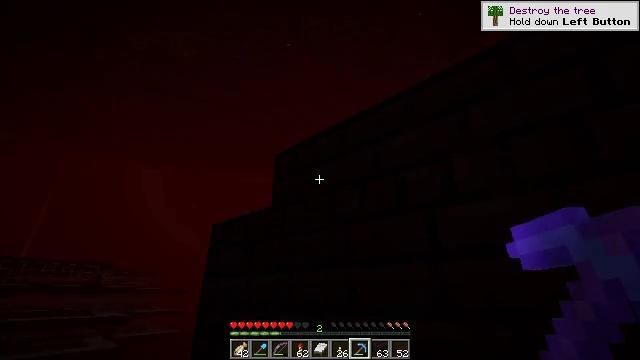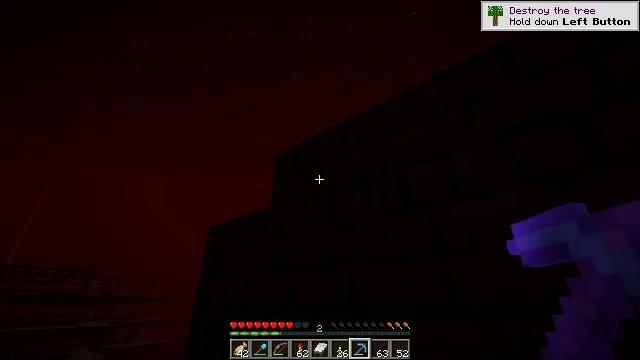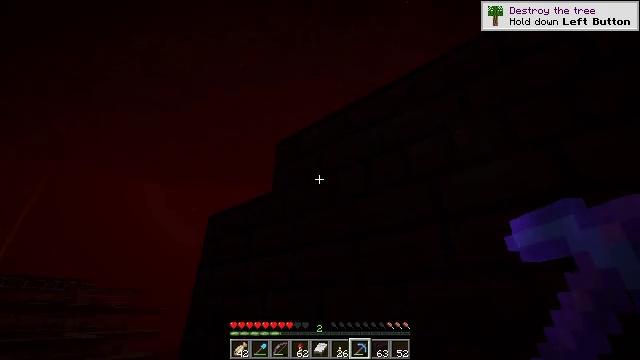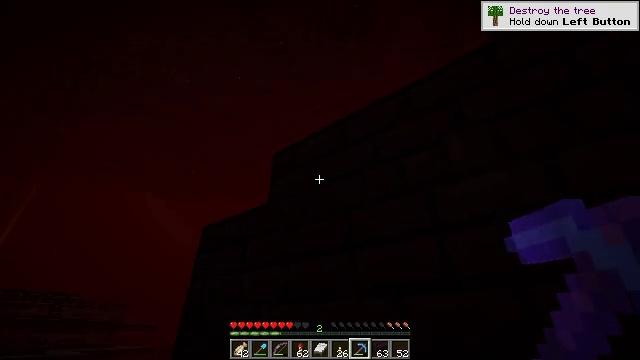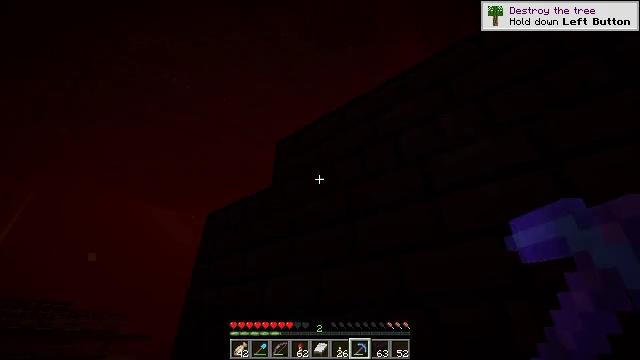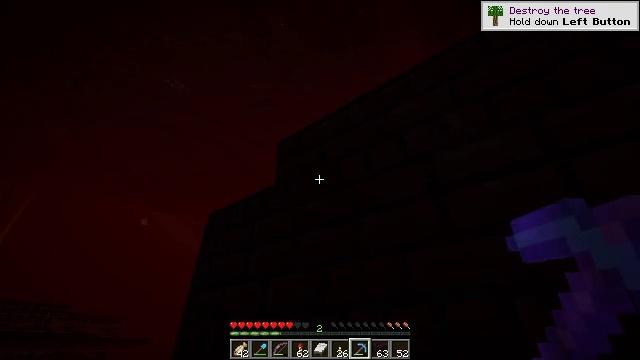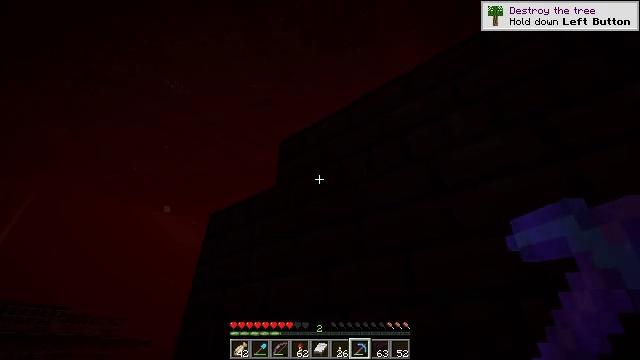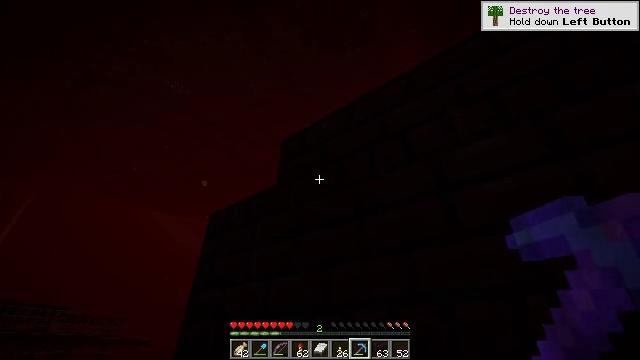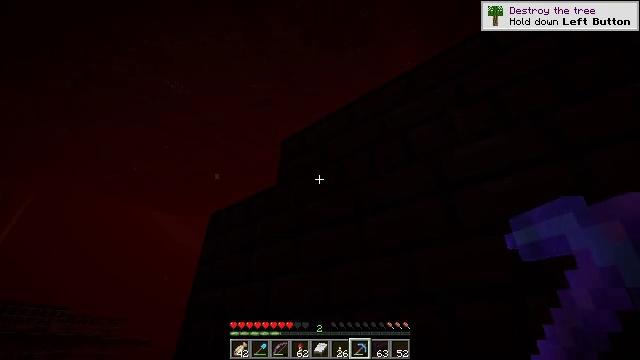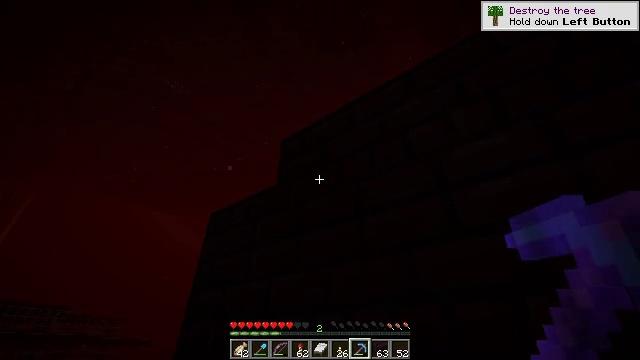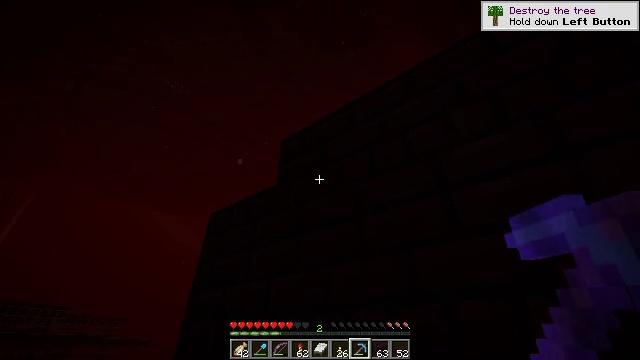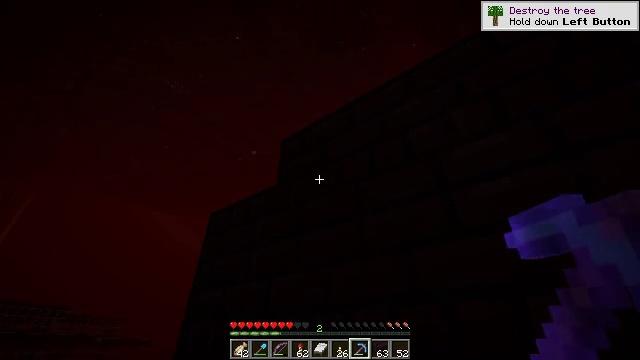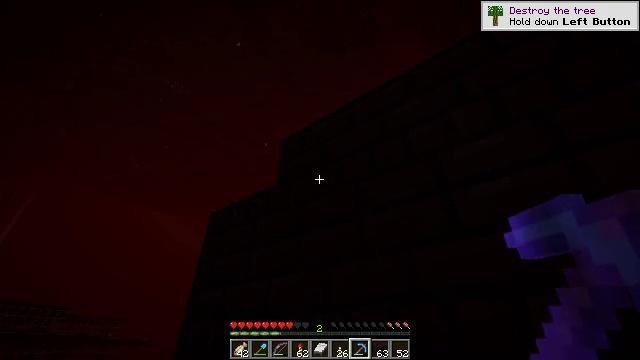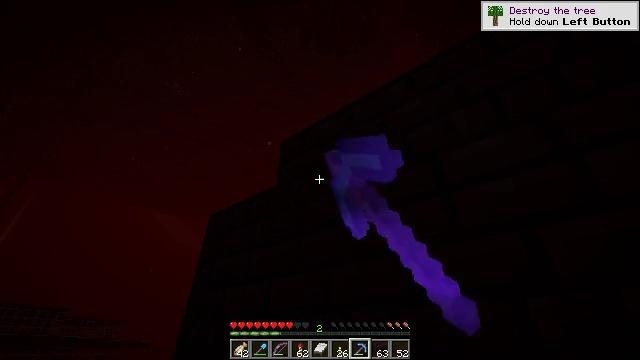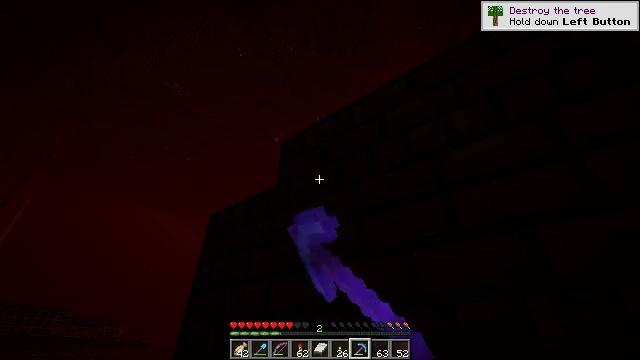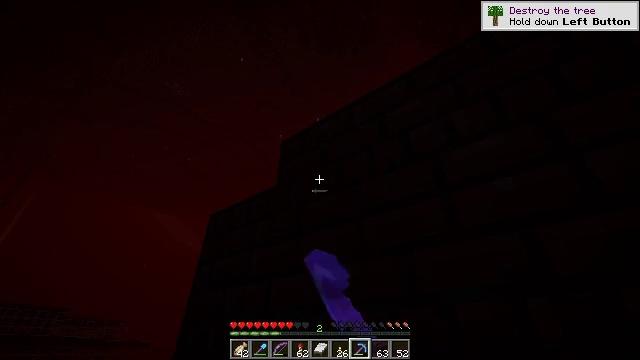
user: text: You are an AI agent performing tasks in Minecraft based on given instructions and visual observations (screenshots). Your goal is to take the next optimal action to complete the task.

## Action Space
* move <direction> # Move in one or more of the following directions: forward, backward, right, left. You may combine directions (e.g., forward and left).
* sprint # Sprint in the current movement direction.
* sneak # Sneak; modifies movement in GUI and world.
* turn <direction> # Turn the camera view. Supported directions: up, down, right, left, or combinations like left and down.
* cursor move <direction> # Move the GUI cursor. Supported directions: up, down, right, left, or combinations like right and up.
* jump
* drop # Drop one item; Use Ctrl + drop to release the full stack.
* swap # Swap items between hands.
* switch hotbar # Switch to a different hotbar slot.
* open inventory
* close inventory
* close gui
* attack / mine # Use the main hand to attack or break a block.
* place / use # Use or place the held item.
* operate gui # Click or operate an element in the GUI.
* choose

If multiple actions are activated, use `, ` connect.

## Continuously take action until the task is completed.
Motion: motion action
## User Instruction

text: Collect nether brick slab from the structure.
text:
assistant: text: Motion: move left, sneak, turn right and up
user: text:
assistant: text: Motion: sneak, turn right and up
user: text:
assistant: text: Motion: sneak, turn right and up
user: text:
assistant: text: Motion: sneak, turn up
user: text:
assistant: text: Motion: sneak
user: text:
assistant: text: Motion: sneak
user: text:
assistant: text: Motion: sneak
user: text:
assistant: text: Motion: sneak
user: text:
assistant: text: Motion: sneak
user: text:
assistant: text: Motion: sneak
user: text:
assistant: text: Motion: sneak
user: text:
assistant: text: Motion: sneak, attack / mine
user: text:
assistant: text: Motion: sneak, attack / mine
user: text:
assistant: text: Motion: sneak, attack / mine
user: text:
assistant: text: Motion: sneak
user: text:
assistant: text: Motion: sneak
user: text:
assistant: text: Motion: sneak
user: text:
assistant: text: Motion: sneak
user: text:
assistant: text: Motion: sneak
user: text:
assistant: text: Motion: sneak
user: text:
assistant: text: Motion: sneak
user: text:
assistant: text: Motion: sneak
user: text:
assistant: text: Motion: sneak
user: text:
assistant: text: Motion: sneak, attack / mine
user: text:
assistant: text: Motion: sneak, attack / mine
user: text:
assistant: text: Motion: sneak, attack / mine
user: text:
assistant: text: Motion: sneak
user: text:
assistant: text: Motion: sneak
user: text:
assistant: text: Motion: sneak
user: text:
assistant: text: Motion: sneak